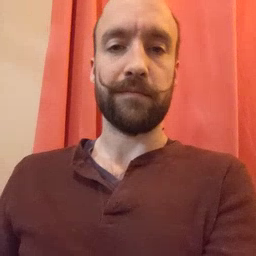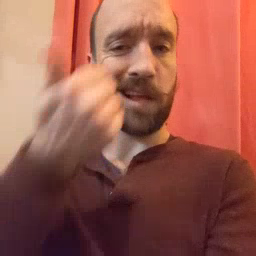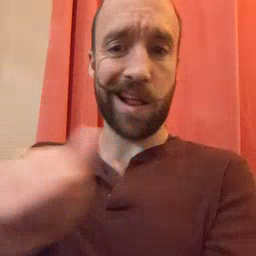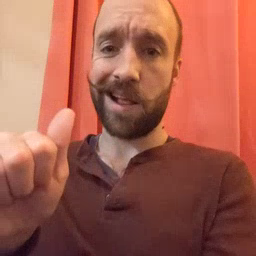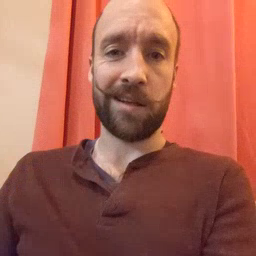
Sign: any